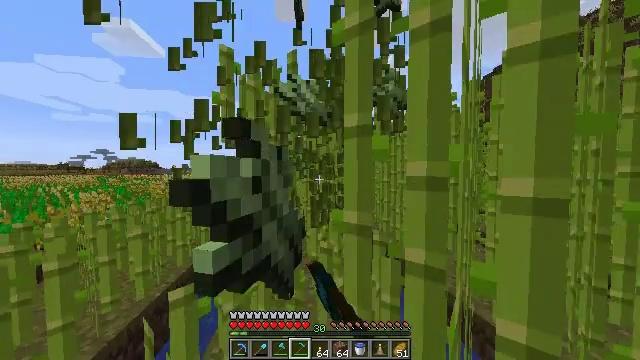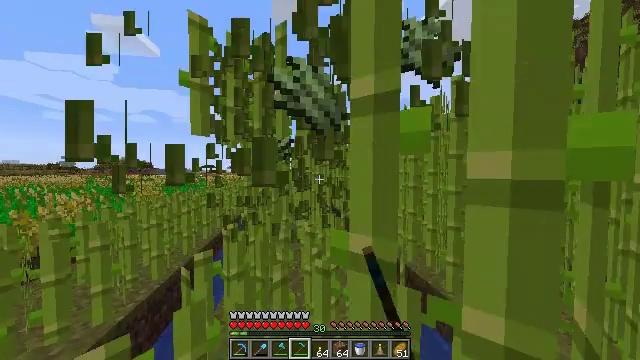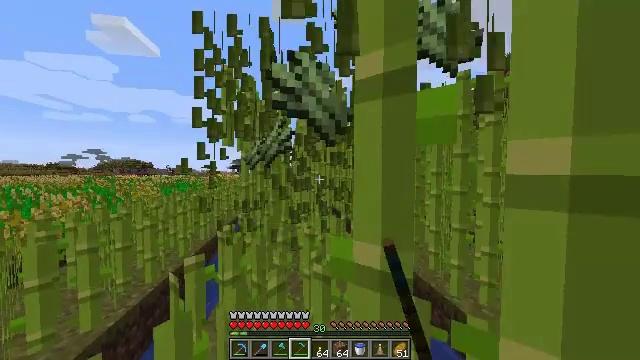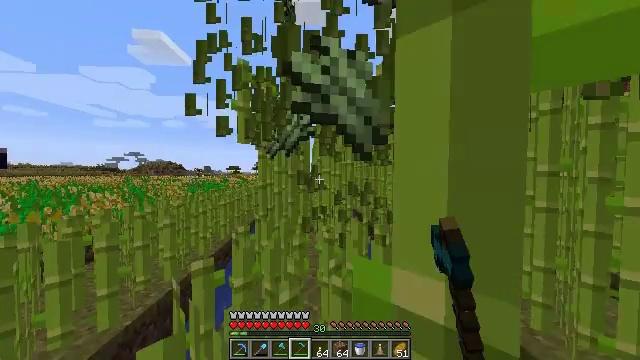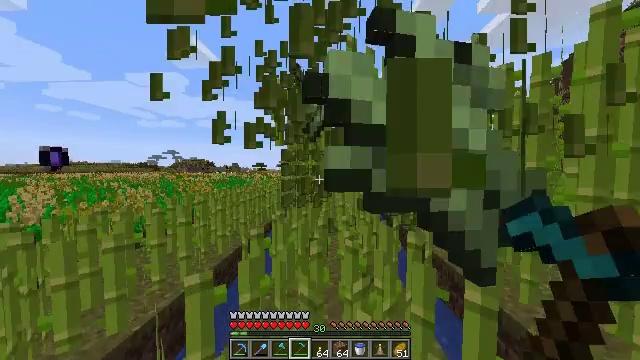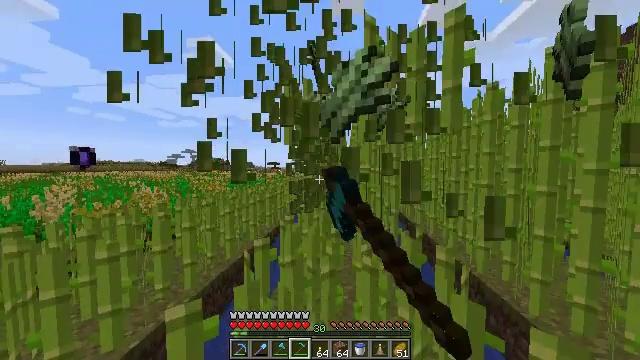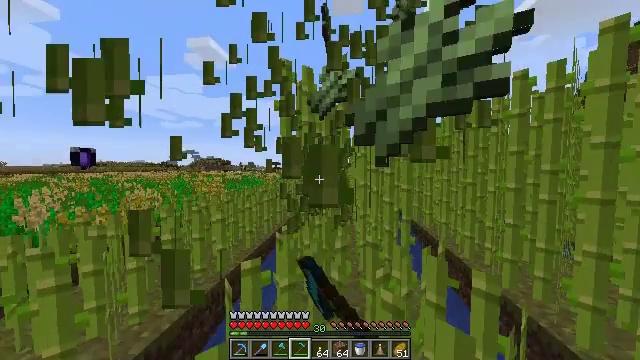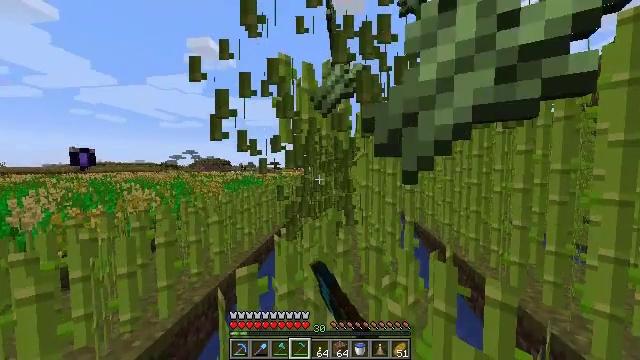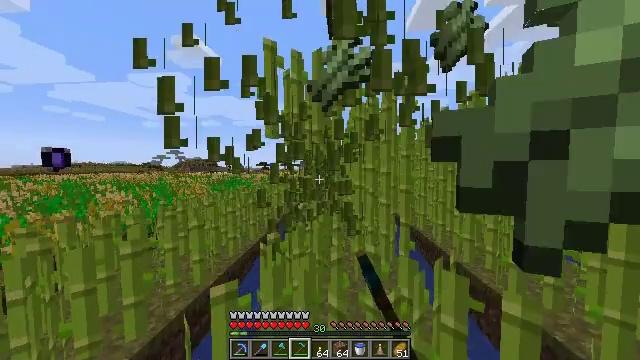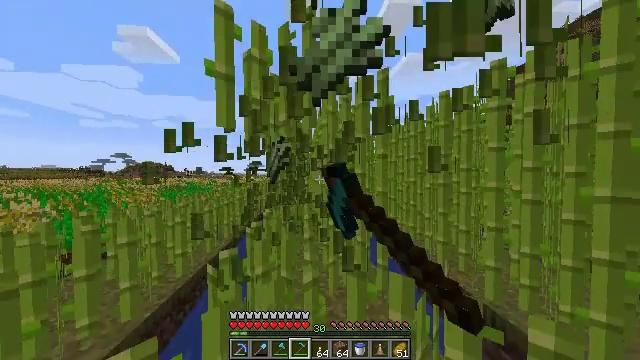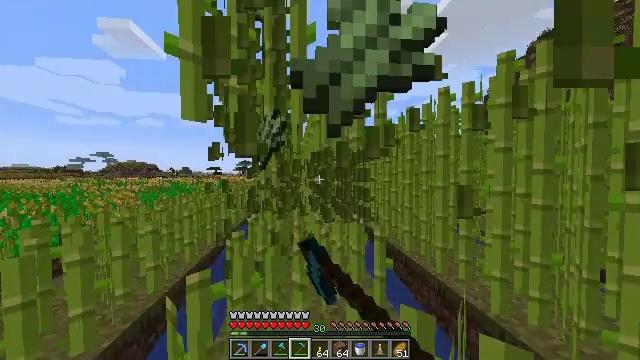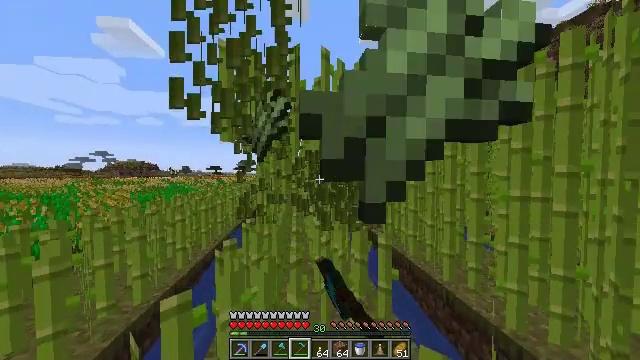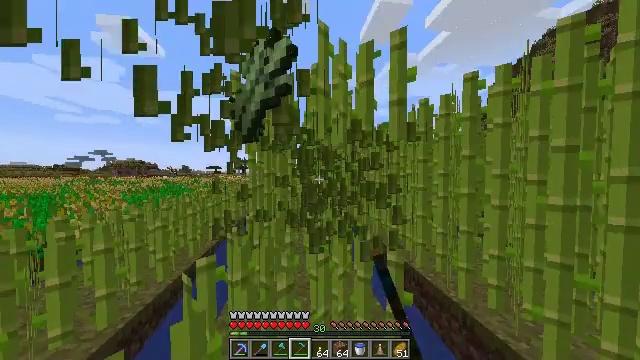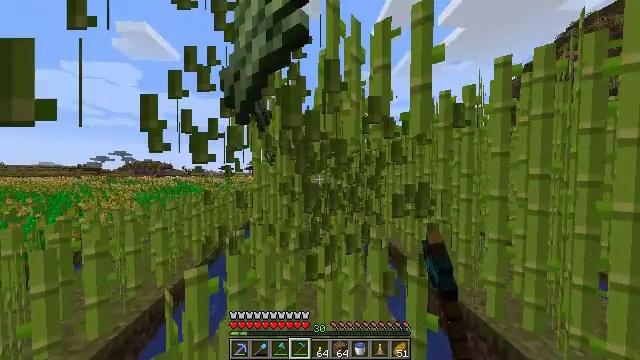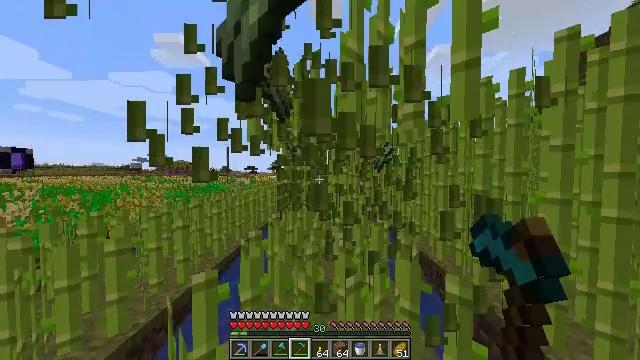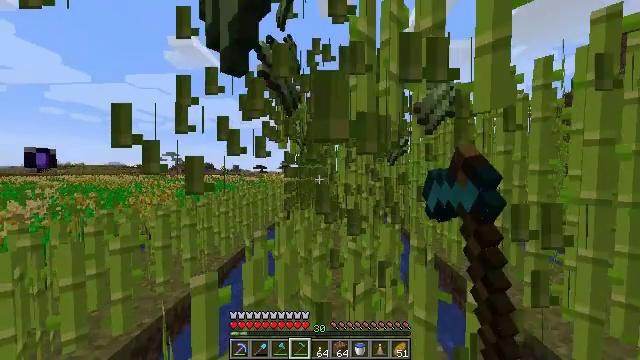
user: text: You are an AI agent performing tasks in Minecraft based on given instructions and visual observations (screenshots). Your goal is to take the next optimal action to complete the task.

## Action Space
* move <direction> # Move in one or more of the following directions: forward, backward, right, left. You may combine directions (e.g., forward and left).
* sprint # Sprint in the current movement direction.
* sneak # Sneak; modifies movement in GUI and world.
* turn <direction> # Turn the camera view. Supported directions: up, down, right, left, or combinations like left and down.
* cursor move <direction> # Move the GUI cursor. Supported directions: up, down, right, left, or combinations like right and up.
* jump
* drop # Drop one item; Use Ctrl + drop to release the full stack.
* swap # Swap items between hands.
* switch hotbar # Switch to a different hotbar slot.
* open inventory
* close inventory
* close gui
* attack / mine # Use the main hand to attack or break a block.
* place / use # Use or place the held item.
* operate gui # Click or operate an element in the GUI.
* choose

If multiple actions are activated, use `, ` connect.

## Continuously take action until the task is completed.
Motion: motion action
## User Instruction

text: Break the sugar cane.
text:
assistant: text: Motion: move forward, sprint, attack / mine
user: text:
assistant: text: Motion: move forward, sprint, attack / mine
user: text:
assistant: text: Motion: move forward, sprint, turn left, attack / mine
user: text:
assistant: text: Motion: move forward, sprint, turn left, attack / mine
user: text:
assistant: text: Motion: move forward, sprint, turn left, attack / mine
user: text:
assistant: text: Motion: move forward, sprint, attack / mine
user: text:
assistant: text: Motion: move forward, sprint, attack / mine
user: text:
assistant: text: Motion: move forward, sprint, turn right, attack / mine
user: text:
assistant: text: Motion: move forward, sprint, turn right and up, attack / mine
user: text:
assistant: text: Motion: move forward, sprint, turn right, attack / mine
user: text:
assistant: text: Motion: move forward, sprint, attack / mine
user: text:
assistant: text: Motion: move forward, sprint, attack / mine
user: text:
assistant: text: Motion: move forward, sprint, turn left, attack / mine
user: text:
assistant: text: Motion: move forward, sprint, turn left, attack / mine
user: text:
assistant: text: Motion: move forward, sprint, turn left, attack / mine
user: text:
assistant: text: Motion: move forward, sprint, attack / mine
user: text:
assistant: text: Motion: move forward and move right, sprint, turn right, attack / mine
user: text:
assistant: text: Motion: move forward and move right, sprint, turn right, attack / mine
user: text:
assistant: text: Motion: move forward and move right, sprint, turn right, attack / mine
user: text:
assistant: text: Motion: move forward, sprint, attack / mine
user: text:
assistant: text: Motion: move forward, sprint, turn left, attack / mine
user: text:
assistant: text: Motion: move forward, sprint, turn left, attack / mine
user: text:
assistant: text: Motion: move forward, sprint, turn left, attack / mine
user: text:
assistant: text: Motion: move forward, sprint, turn left, attack / mine
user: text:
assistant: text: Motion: move forward, sprint, turn left, attack / mine
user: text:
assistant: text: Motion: move forward, sprint, turn left, attack / mine
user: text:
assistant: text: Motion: move forward, sprint, attack / mine
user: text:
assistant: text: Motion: move forward, sprint, attack / mine
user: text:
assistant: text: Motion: move forward, sprint, turn right, attack / mine
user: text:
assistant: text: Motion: move forward, sprint, turn right, attack / mine